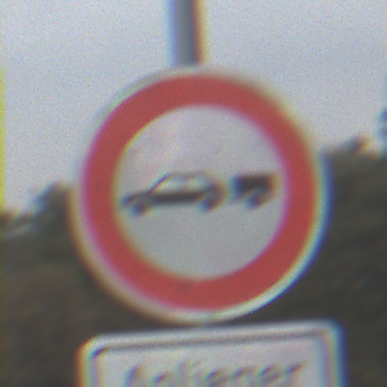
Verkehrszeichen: VerbotPersonenkraftwagenMitAnhaenger
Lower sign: PersonengruppenFrei1
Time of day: MorningAfternoon
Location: Outdoor (Nature)
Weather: Overcast
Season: NotSpecified
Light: Natural